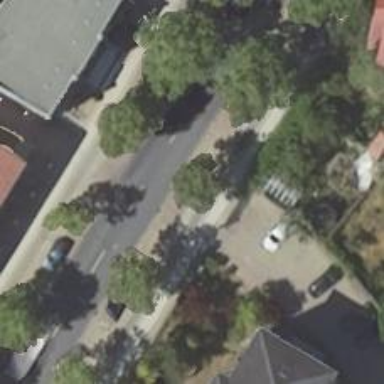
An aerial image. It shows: Avenue lined with broadleaved deciduous trees.